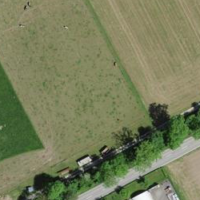
EUNIS habitat code: 52
Species observed at this site:
Lamium galeobdolon